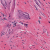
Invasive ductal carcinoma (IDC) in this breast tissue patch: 0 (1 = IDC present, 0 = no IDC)